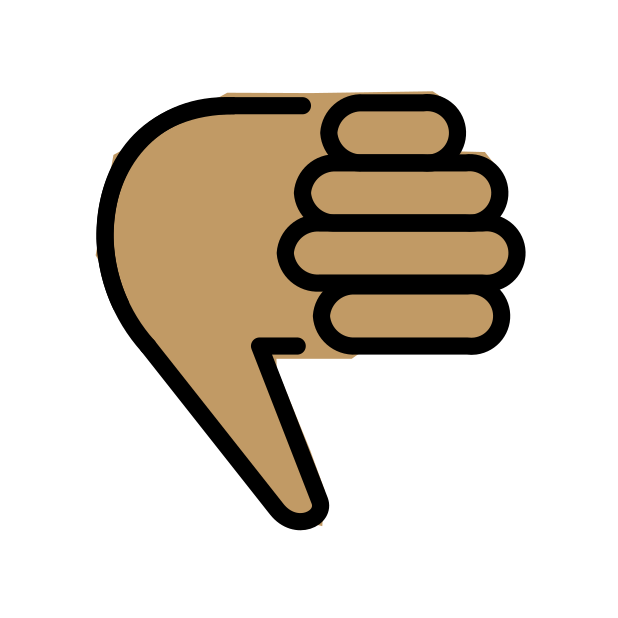
thumbs down: medium skin tone